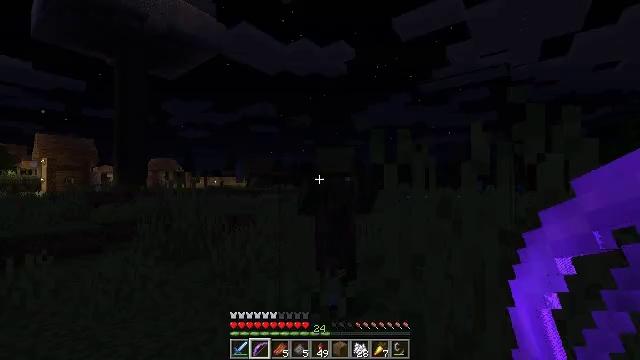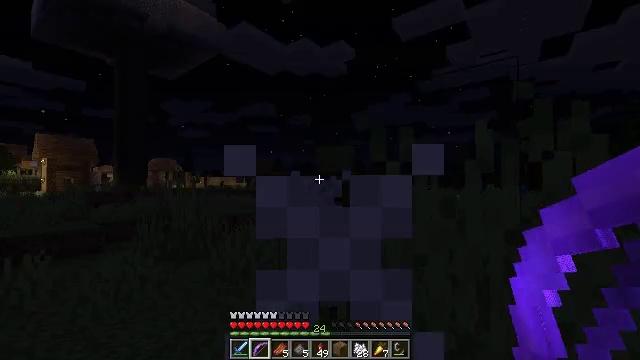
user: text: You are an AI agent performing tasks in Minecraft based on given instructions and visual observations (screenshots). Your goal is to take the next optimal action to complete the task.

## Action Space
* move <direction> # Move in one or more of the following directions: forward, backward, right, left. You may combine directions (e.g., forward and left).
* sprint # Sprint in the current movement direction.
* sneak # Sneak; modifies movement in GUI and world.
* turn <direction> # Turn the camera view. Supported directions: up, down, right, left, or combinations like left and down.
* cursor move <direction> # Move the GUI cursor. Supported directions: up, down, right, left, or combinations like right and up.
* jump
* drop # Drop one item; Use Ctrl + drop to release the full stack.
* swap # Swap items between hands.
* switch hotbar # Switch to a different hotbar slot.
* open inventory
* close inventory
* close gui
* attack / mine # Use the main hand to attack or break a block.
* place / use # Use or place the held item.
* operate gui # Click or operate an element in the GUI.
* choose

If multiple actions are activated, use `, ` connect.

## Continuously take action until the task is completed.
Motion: motion action
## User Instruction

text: Hunt the zombie villager.
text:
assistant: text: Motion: move forward
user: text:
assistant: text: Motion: no_op